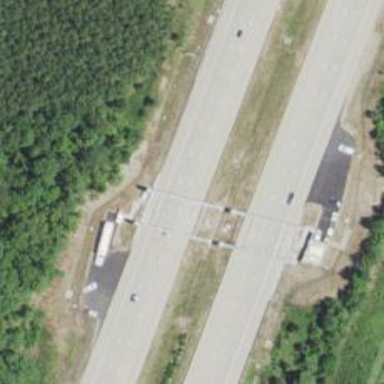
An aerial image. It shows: Toll gantry on the road.